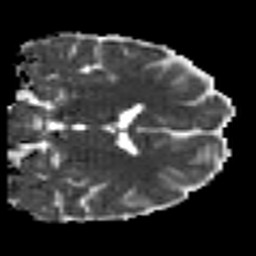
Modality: MD
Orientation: coronal
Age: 21
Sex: female
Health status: ill
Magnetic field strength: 3 T
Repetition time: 9 s
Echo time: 0.093 s